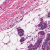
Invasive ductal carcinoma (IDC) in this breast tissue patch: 0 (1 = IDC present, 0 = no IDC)